Question: I'm new to the ASP.NET MVC 5 and WebAPI 2 technology. I am currently developing a web service for my desktop application.
I have developed the web service with individual user account authentication in asp.net mvc 5 web API 2. I refer link :- " <URL> ". It helped me but I need to add layers in project i.e. WEB and CORE.
I shifted "AccountBindingModels.cs" and "AccountViewModels.cs" from Models folder in WEB to POCO folder in CORE, after running the program I am getting error " POST /api/account/register 500 (Internal Server Error) " and " An error occurred when trying to create a controller of type 'AccountController' ".
I want to add api controllers and model classes which will be authenticated by the individual user account. Please help. Let me know what else you need to know. Thanks in advance.
CODE from file
'''
public static void RegisterTypes(IUnityContainer container)
{
container.RegisterType(typeof(IRepository<>), typeof(Repository<>));
container.RegisterType(typeof(DbContext), typeof(DataContext));
}
'''
'''
namespace DesktopApp.Controllers
{
public class StudentLoginController : ApiController
{
private IRepository<StudentLogin> _StudentLoginRepository;
public StudentLoginController(IRepository<StudentLogin> StudentLoginRepository)
{
_StudentLoginRepository = StudentLoginRepository;
}
[HttpPost]
[Route("api/StudentLogin/Post")]
public StudentLogin Post(StudentLogin loginData)
{
var studentLoginDetails = _StudentLoginRepository.GetAll().Where(p => p.studentName == loginData.studentName && p.studentPassword == loginData.studentPassword).FirstOrDefault<StudentLogin>();
return studentLoginDetails;
}
'''
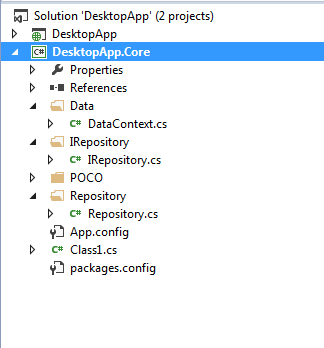
Answer: Solved the issue by creating the default AccountController and deleting the parameterized AccountController.
'''
public UserManager<IdentityUser> UserManager { get; private set; }
public ISecureDataFormat<AuthenticationTicket> AccessTokenFormat { get; private set; }
public AccountController()
{
UserManager = Startup.UserManagerFactory();
AccessTokenFormat= Startup.OAuthOptions.AccessTokenFormat;
}
'''